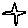
Label: star